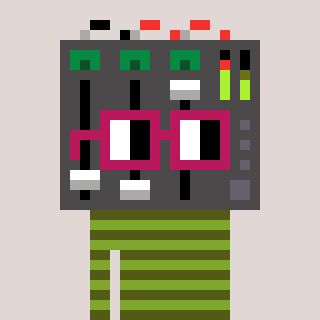
a pixel art character with square dark red glasses, a mixer-shaped head and a slimegreen-colored body on a warm background